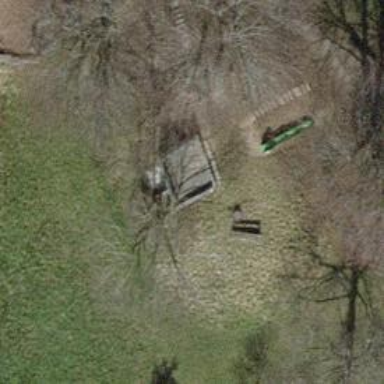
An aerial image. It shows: Brown bench in the vicinity.